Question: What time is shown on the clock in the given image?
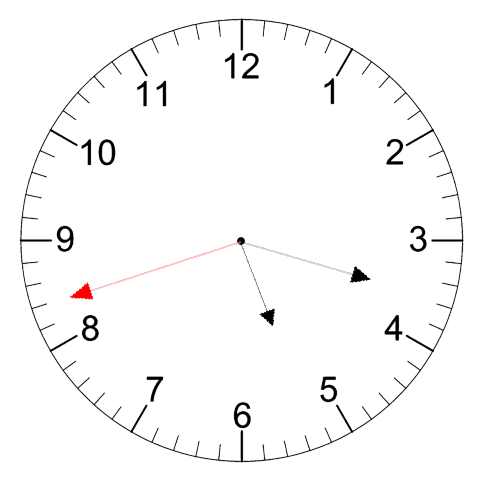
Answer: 05:17:42